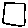
Label: square